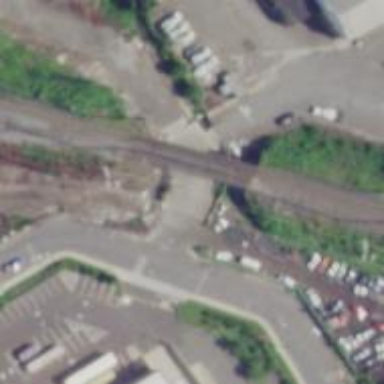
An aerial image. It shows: Railway bridge.